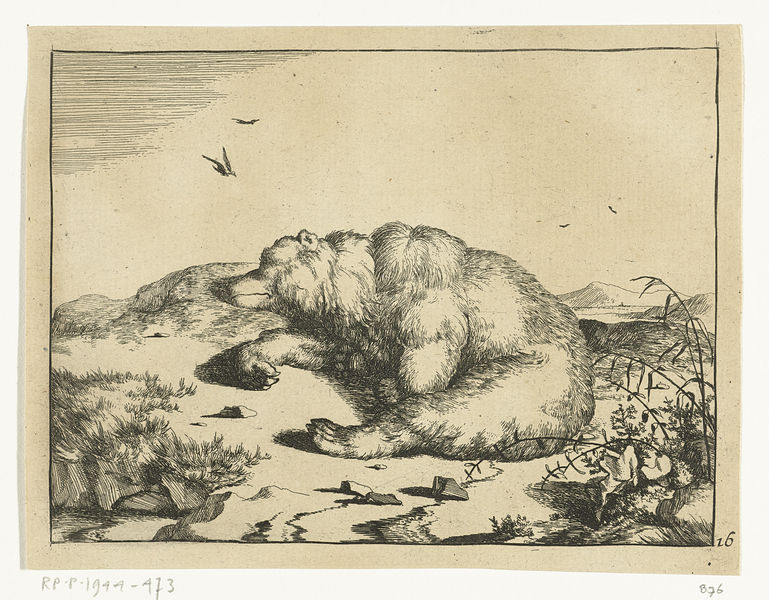
Titel: Slapende beer, liggend op zij
Künstler: Marcus de Bye
Standort: Amsterdam
Institution: Rijksmuseum
Schlagwörter: berg, felsen, himmel, vogel, landschaft, braun, grau, hintergrund, schwarz, weiss, zeichnung, gras, tier, tiere, stein, steine, tod, erde, gräser, halme, horizont, natur, vögel, boden, pflanzen, fell, holzschnitt, schrift, ruhe, ruhen, schlafen, schlafend, berge, gebirge, graphik, druck, schraffur, stich, text, beschriftung, krallen, schnauze, müde, bär, tatzen, plfanze, vögelk